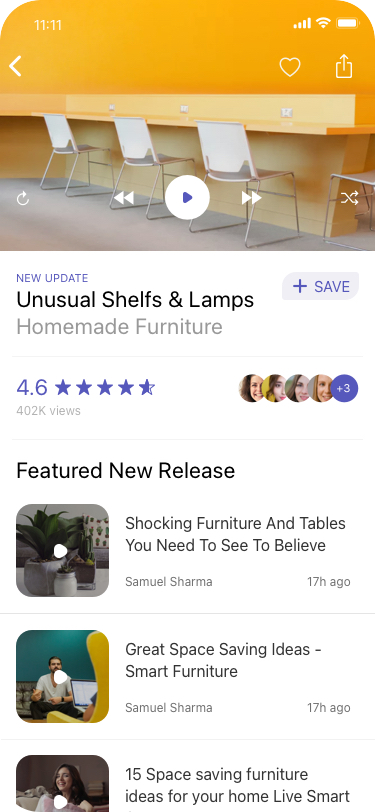
Text in this UI design:
17h ago
Samuel Sharma
Great Space Saving Ideas - Smart Furniture
17h ago
Samuel Sharma
Shocking Furniture And Tables You Need To See To Believe
Featured New Release
15 Space saving furniture ideas for your home Live Smart &
4.6
402K views
SAVE
Homemade Furniture
Unusual Shelfs & Lamps
NEW UPDATE
11:11